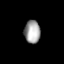
Tissue: lung
Cell type: Epithelial cells
Senescence score: 0.2027
Nuclear area (px): 362
Mean DAPI intensity: 158.961